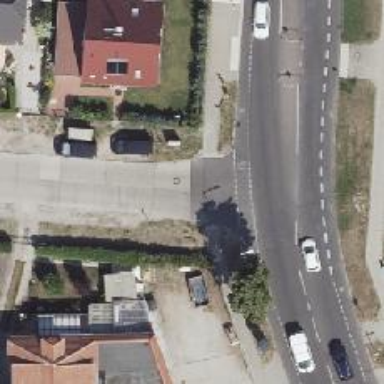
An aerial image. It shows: Residential road with concrete surface and no sidewalks.